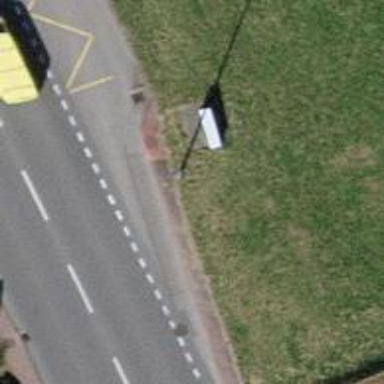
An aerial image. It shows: Bus stop with platform for public transport.